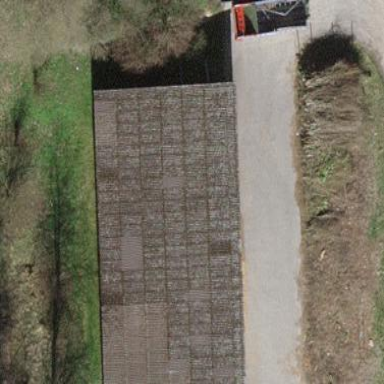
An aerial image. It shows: Rural barn.